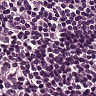
Metastatic tissue present: no